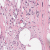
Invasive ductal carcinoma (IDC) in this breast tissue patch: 0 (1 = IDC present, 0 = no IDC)